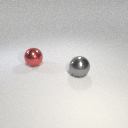
large gray metal sphere to the right of large red metal sphere